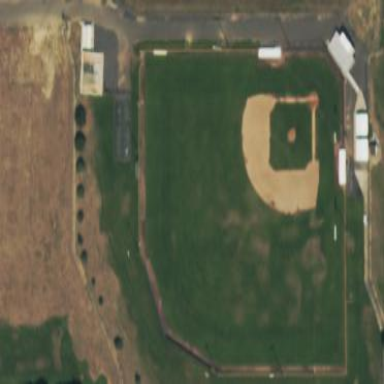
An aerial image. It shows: Baseball pitch for leisure land activities.